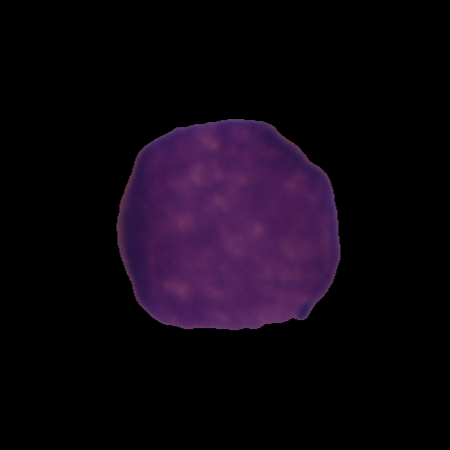
Label: cancer